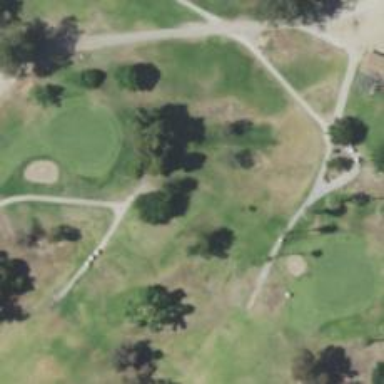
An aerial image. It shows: Golf tee.